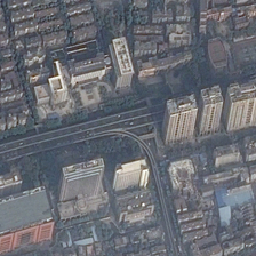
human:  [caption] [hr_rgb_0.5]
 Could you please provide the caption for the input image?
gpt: Advertisements are scattered in three parts of T-Road.

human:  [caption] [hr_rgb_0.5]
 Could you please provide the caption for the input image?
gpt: skyscrapers are surrounding the roads in this bustling commercial area .

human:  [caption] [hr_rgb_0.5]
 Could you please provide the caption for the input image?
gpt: Advertisements are scattered in three places on T-Road.

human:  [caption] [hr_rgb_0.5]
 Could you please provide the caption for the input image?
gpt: here is a residential area with several office buildings standing along the street .

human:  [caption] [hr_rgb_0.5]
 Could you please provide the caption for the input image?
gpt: Advertisements are scattered in three parts of T Street.